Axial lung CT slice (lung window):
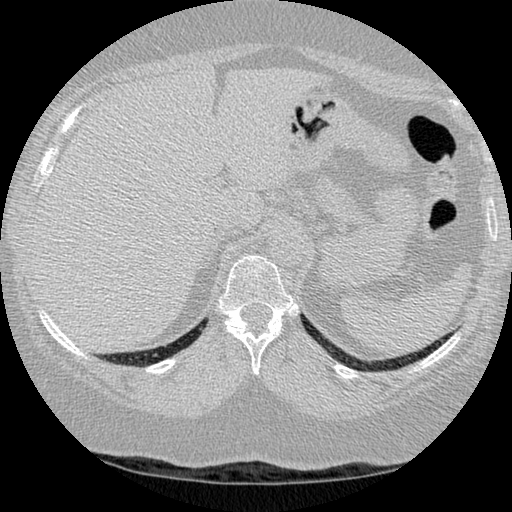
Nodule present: no